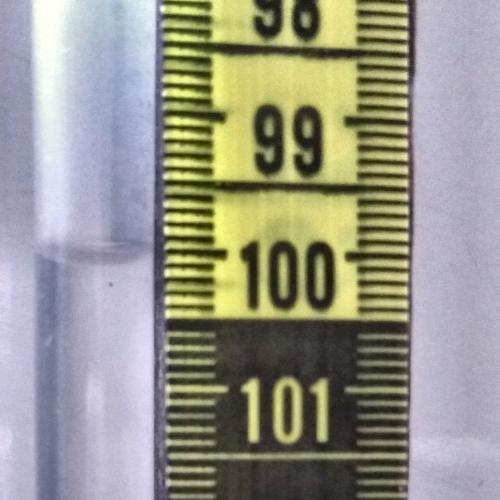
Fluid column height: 100.1 cm